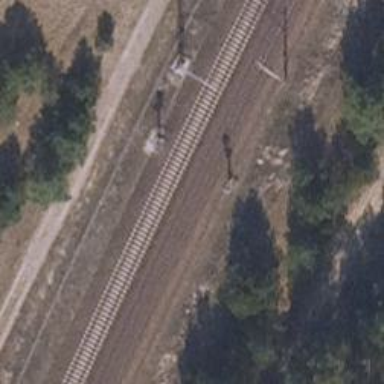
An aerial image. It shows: Railway signal.